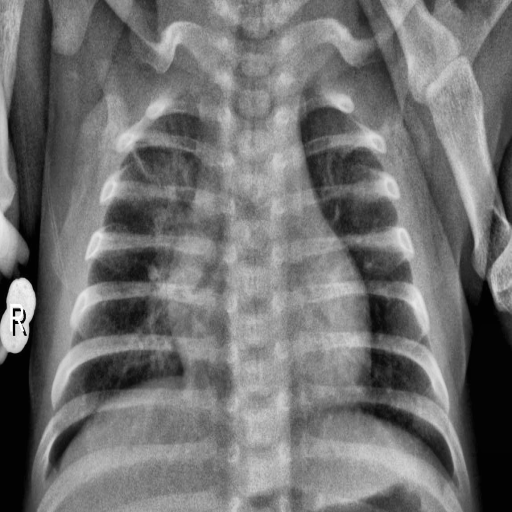
Finding: PNEUMONIA